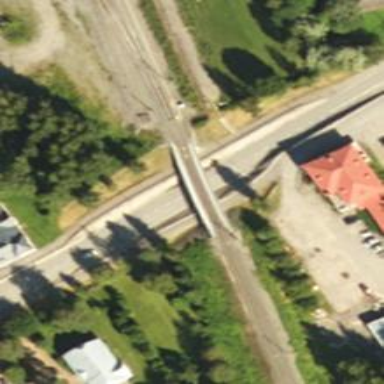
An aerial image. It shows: Bridge with electrified continuous railway track and contact line.